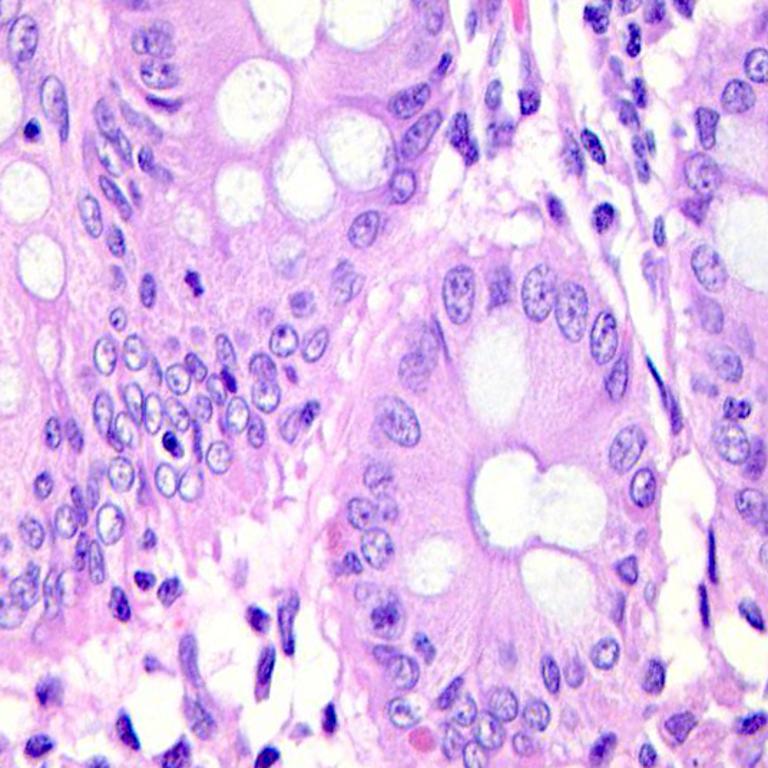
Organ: colon
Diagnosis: benign